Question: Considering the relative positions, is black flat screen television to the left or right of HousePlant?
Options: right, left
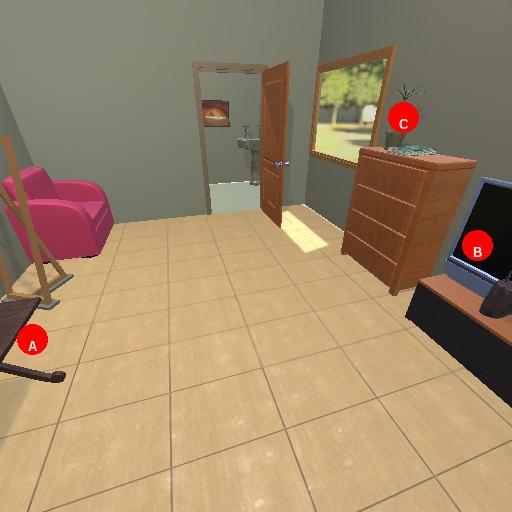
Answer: right